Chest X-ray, PA view. Patient: 49 years old, sex M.
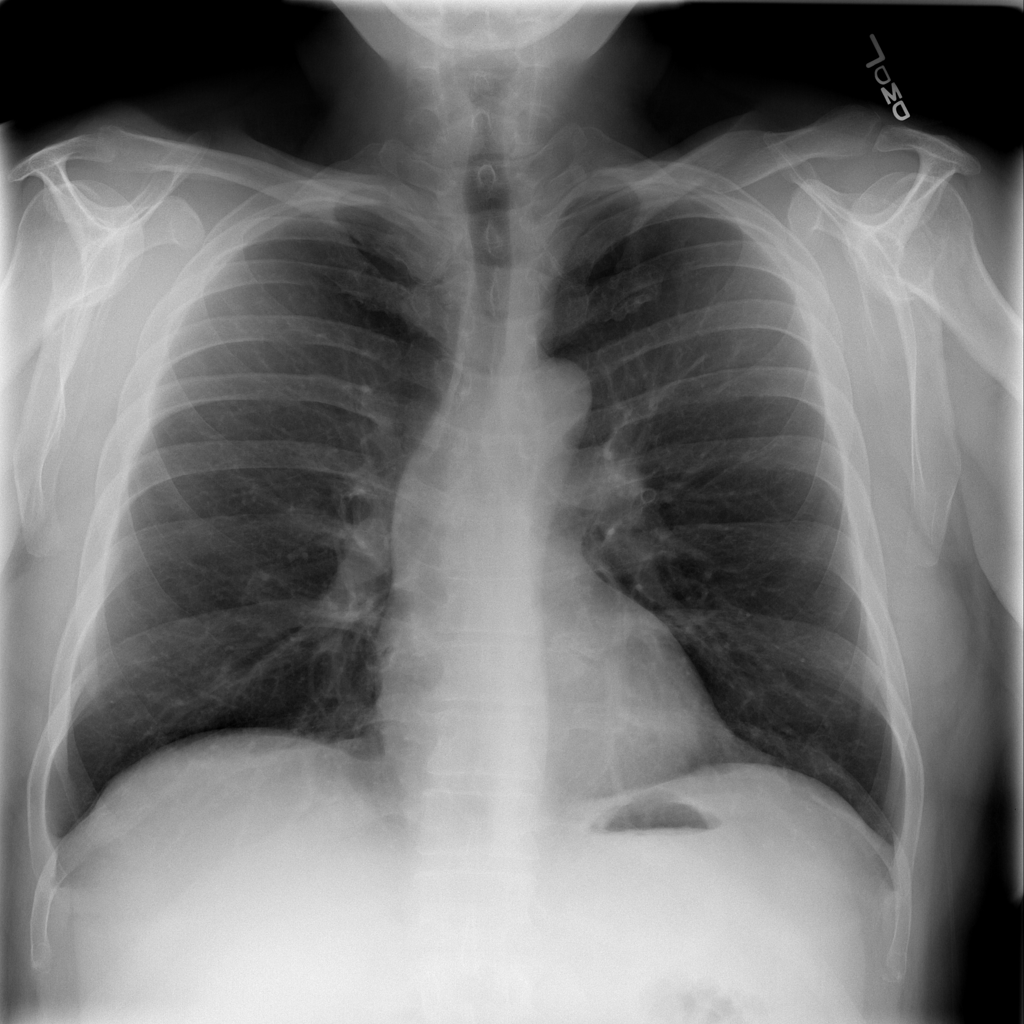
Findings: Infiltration